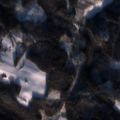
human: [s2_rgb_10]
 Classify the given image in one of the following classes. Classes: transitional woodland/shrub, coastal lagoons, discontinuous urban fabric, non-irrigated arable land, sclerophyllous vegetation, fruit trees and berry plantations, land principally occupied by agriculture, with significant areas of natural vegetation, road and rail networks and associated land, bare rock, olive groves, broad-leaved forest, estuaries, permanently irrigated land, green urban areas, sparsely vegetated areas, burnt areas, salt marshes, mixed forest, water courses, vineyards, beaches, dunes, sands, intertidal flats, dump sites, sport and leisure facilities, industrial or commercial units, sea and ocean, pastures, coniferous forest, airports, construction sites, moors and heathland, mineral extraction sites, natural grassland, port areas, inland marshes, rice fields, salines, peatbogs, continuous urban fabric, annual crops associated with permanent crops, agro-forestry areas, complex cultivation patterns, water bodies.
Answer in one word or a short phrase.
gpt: non-irrigated arable land, coniferous forest, mixed forest, transitional woodland/shrub